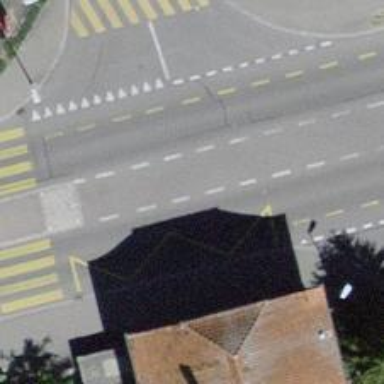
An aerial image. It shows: Tertiary road with designated cycle lane.